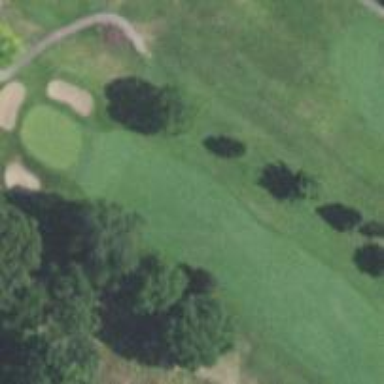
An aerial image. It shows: View of golf hole.